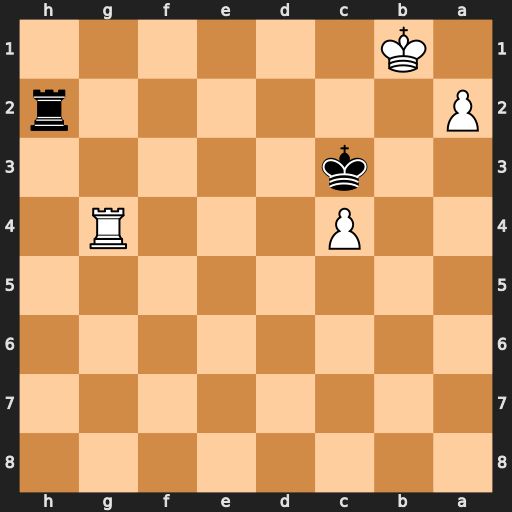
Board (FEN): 8/8/8/8/2P3R1/2k5/P6r/1K6
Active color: b
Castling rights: -
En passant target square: -
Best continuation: Rh1+ Rg1 Rxg1#